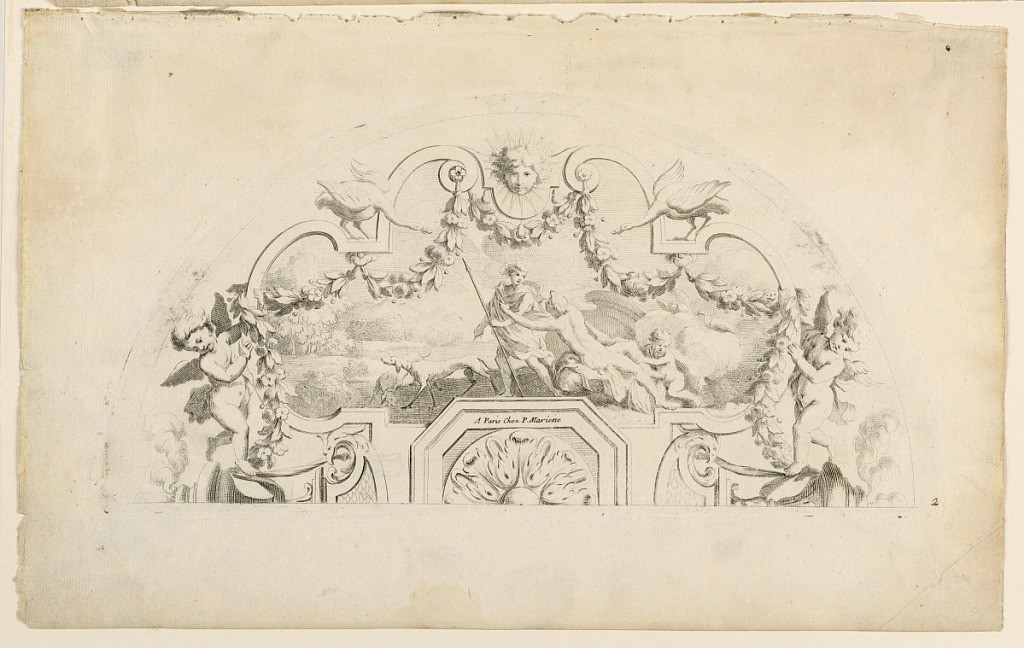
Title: Fan leaves, first half of the set "Desseins d'Eventails et Ecrans"
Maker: Nicolas Pierre Loir, French, 1624 - 1679
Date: ca. 1750
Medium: Etching, engraving on laid paper
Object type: Print
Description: Semicircular plates.